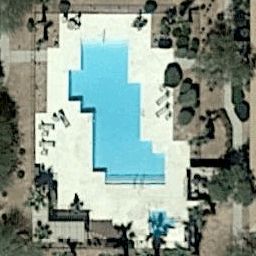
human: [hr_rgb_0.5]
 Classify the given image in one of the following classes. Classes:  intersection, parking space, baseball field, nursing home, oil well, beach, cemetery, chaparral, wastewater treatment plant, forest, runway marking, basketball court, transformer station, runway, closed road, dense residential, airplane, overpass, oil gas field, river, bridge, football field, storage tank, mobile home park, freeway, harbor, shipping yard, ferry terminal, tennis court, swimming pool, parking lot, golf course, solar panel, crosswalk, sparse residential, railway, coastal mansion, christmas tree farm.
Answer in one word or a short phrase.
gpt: swimming pool